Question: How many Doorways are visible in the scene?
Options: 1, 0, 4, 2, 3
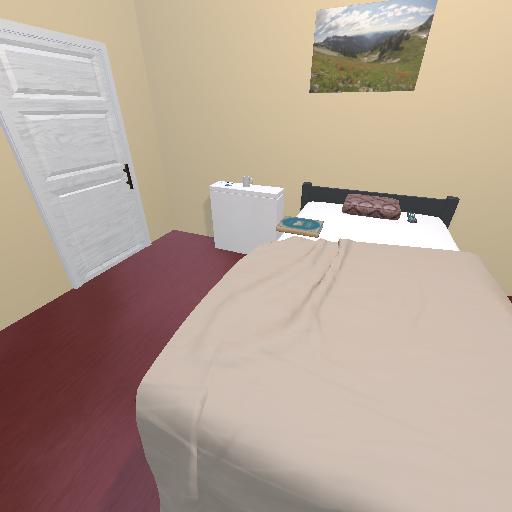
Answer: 1